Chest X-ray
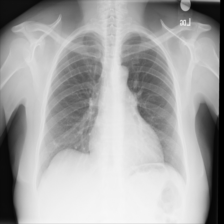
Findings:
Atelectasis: negative
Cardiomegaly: negative
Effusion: negative
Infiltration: negative
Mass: negative
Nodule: negative
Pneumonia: negative
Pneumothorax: negative
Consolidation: negative
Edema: negative
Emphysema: negative
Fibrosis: negative
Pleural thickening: negative
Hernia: negative